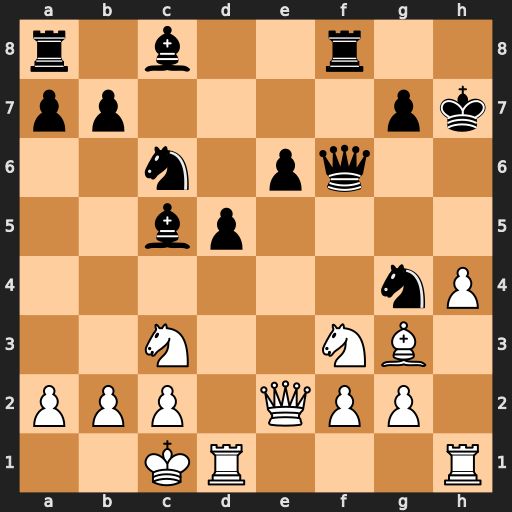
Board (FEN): r1b2r2/pp4pk/2n1pq2/2bp4/6nP/2N2NB1/PPP1QPP1/2KR3R
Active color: w
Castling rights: -
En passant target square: -
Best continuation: Ng5+ Kg8 Qxg4